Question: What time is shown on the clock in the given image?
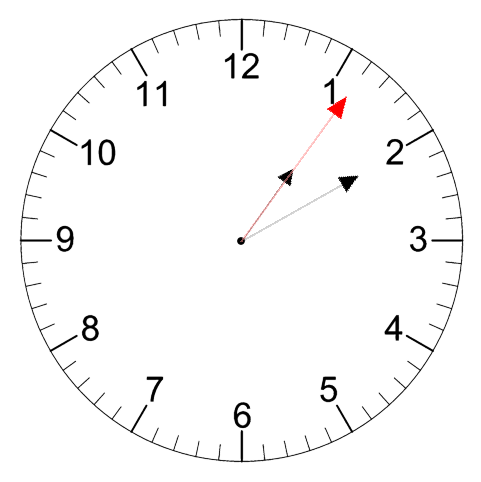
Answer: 01:10:06